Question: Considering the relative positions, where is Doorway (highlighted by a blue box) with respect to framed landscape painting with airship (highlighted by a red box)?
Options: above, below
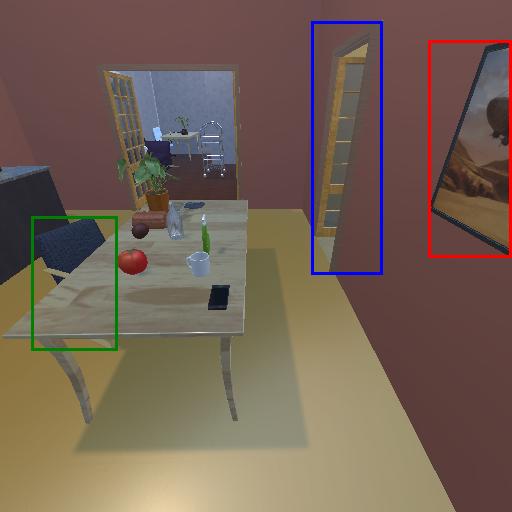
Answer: above